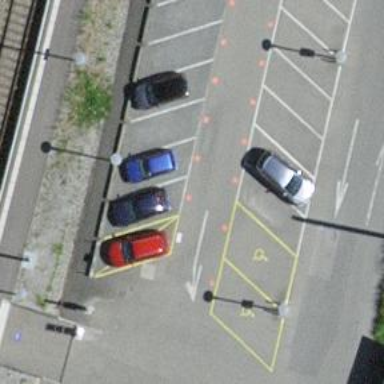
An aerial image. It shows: Car sharing facility.